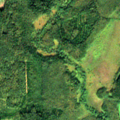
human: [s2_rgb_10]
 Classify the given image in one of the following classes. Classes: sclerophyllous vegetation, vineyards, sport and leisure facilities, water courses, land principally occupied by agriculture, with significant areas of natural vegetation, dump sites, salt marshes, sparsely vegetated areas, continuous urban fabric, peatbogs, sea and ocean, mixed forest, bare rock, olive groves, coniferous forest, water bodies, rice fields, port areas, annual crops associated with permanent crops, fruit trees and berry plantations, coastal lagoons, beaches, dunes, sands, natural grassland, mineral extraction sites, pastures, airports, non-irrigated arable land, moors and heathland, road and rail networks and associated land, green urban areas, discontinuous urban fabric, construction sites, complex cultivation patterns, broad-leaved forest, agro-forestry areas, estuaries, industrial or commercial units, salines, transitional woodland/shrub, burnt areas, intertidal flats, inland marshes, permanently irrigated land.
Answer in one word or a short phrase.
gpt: land principally occupied by agriculture, with significant areas of natural vegetation, coniferous forest, mixed forest, transitional woodland/shrub, inland marshes